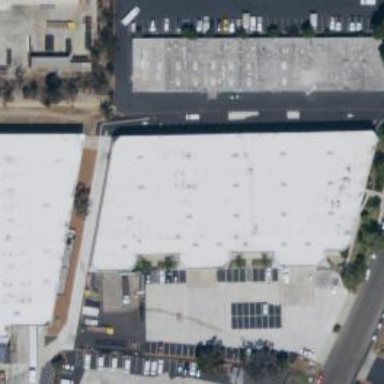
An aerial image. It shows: Industrial building.